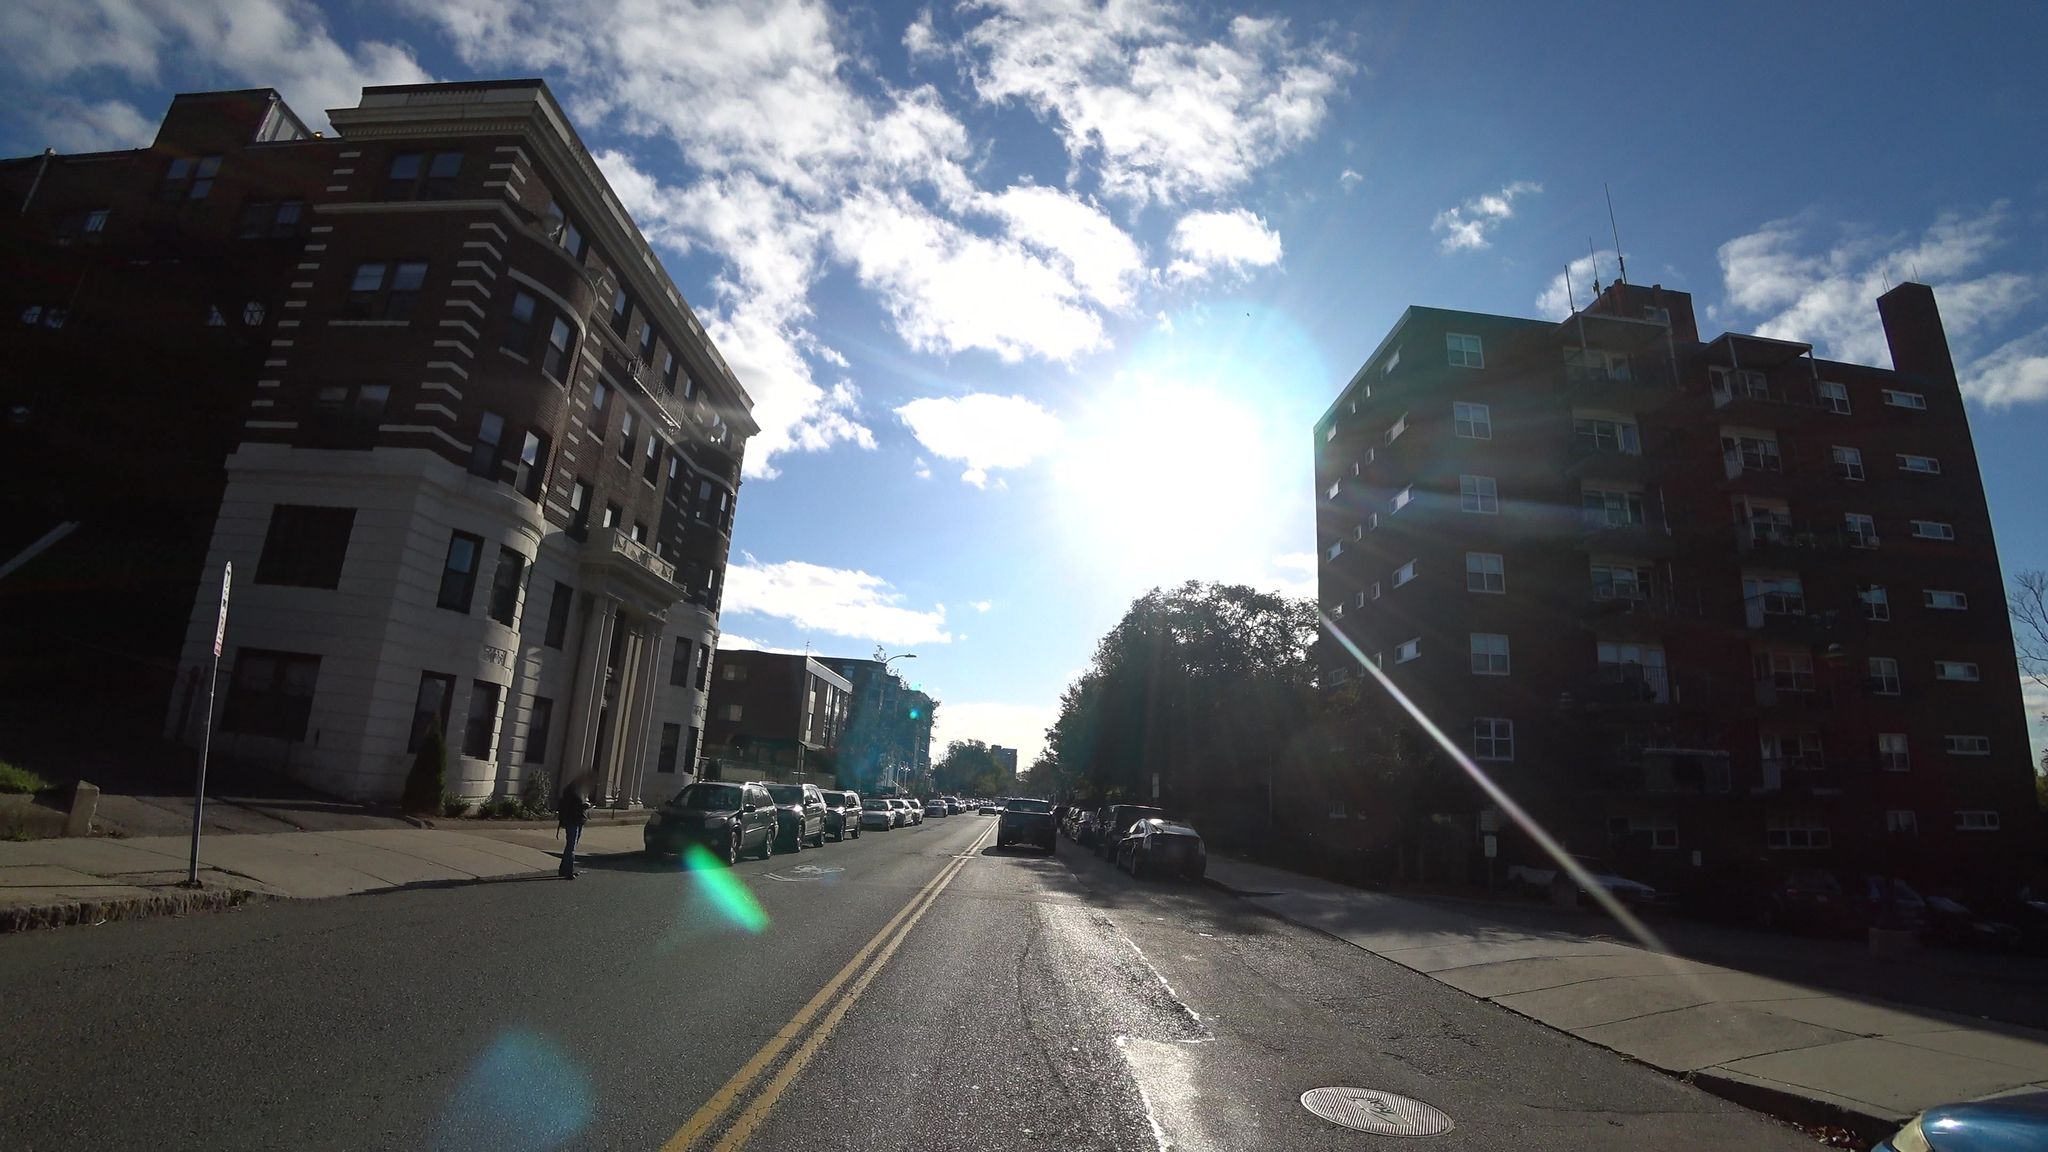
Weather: clear
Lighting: day
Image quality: good
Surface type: driving surface
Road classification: residential
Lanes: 1
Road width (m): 4.9
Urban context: urban centre
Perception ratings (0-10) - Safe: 3.4, Lively: 3.67, Beautiful: 3.27, Boring: 1.09, Depressing: 4.36, Wealthy: 7.22